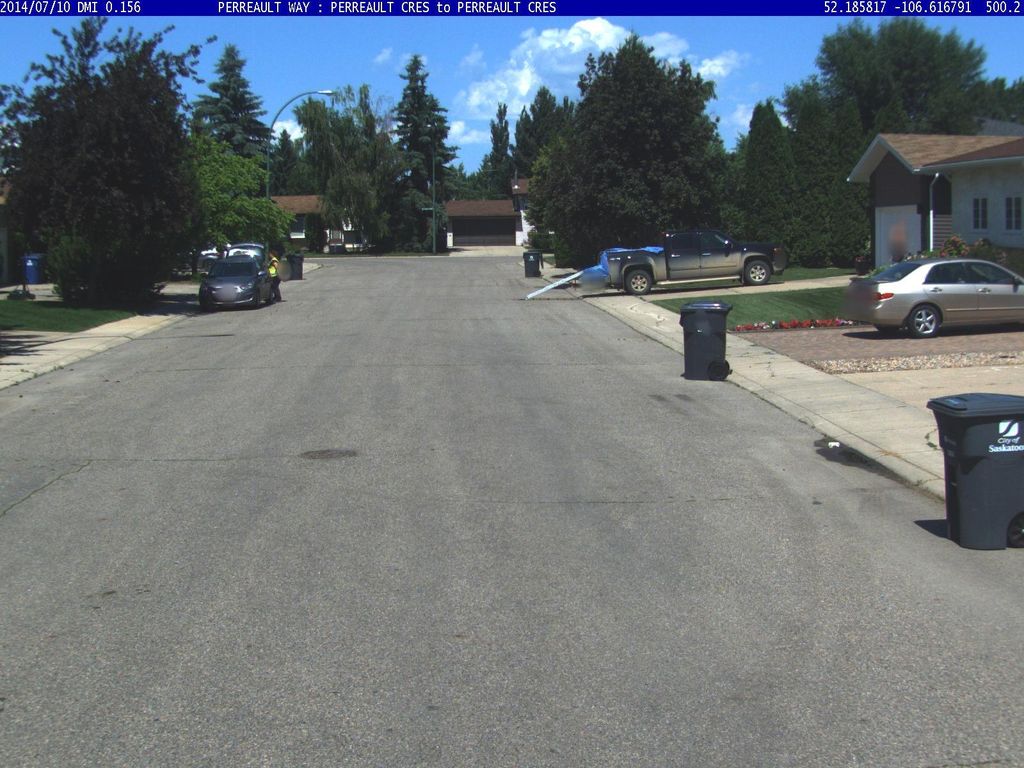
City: saskatoon